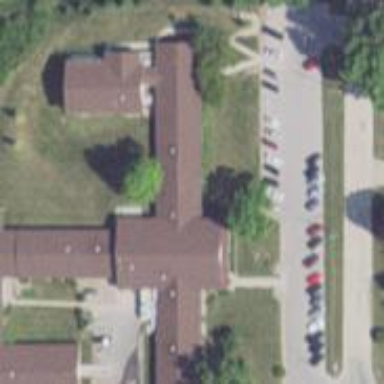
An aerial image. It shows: Nursing home.